Question: I need to pass a variable that is initialized in the controller.
It looks like routing:
'''
urlpatterns = [
path('form/check/', room_check, name='room_check'),
path('contact/', BookWizard.as_view(FORMS, initial_dict=initial)),
]
'''
Book Wizard - a class inherited from SessionWizardView from 'formtools' module
The following is a piece of the controller where the variable is created:
'''
initial = {
'0': {'check_in_date': check_in_date,
'date_of_eviction': date_of_eviction,
'category': category,
'number_of_adults': number_of_adults,
'number_of_children': number_of_children}}
return redirect(BookWizard.as_view(FORMS, initial_dict=initial))
'''
As a result, I get this error:

Maybe there is another way to pass the variable and call the method, is it?
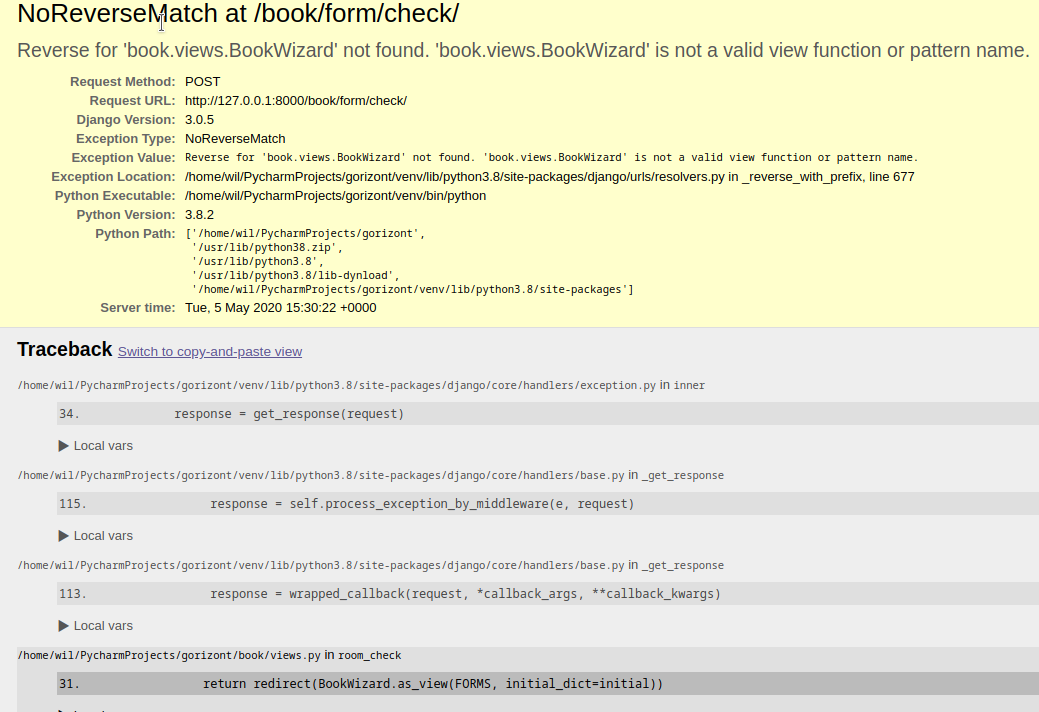
Answer: , since it aims to find the same function. A function is equal based on equality. But here you construct two functions that might the same, but are still two different objects.
That being said, you do not need this, and it is also rather "inelegant" to do so. More Pythonic is to give the view a name, and refer to the name:
'''
urlpatterns = [
path('form/check/', room_check, name='room_check'),
path('contact/', BookWizard.as_view(FORMS, initial_dict=initial), name='contact'),
]
'''
and in your view refer to it with:
'''
return redirect('contact')
'''
Note that you can not "pass parameters" in a redirect call other than the one encoded in the URL, or in cookies or session variables. So the 'initial' will be the one you have set in the 'urlpatterns', regardless what the 'initial' is you set in the 'redirect'.